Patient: sex M, age 45
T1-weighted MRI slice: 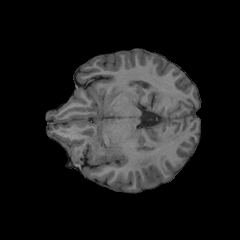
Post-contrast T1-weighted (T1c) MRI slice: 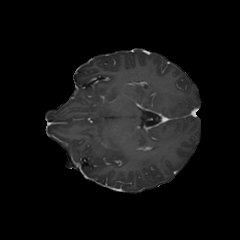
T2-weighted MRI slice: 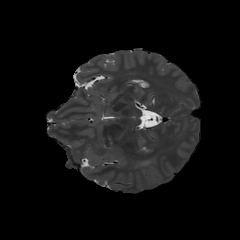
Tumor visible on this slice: yes
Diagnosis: Astrocytoma, IDH-wildtype
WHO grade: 2